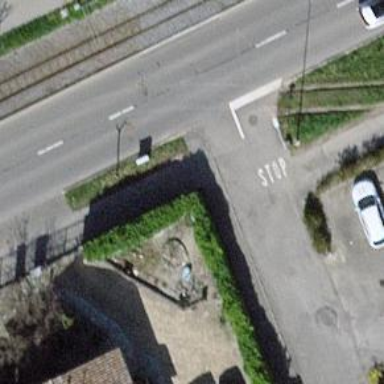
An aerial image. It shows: Unmarked road crossing.